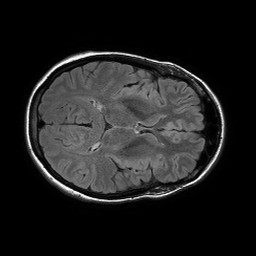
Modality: FLAIR
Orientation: axial
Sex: female
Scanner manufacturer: philips
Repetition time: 11 s
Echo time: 0.125 s